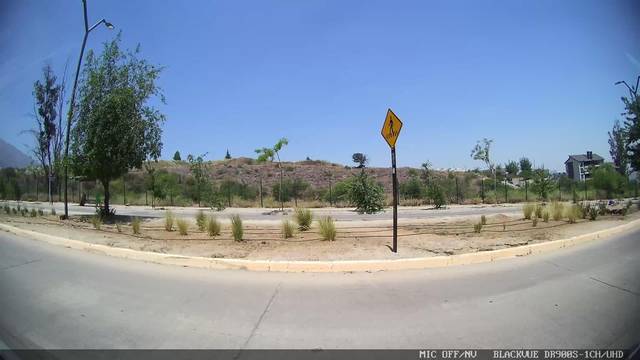
Region: Chile
Coordinates: -33.514, -70.529